Question: I'm trying to create a trigger that allocates sequential booking numbers to session bookings. These numbers are printed on tickets, a bit like seat numbers on a movie ticket.
1. When a SessionBooking record is created, I want the trigger to allocate the BookingNumber.
2. If a SessionBooking is logically deleted (IsDeleted = 1) the BookingNumber should be set to NULL
3. When a SessionBooking is logically deleted, the BookingNumber should be reallocated the next time a SessionBooking is created.
4. The Session also maintains a BookingCount of SessionBookings that are not logically deleted
5. Once a BookingNumber has been allocated, it shouldn't be changed (unless it is deleted)
The relevant part of the database schema is:
'''
----- -----------------
Table Session
----- -----------------
PK SessionID
int BookingCount (count of SessionBookings)
----- -----------------
Table SessionBooking
----- -----------------
PK SessionBookingID
FK SessionID
int BookingNumber (allows nulls)
bool IsDeleted (1 = deleted)
'''
This is what I have so far. It seems far too complicated to me and for some reason some times when I create a SessionBooking the BookingNumber remains NULL.
For some crazy reason I can't post this as text, I have to use a screen capture...

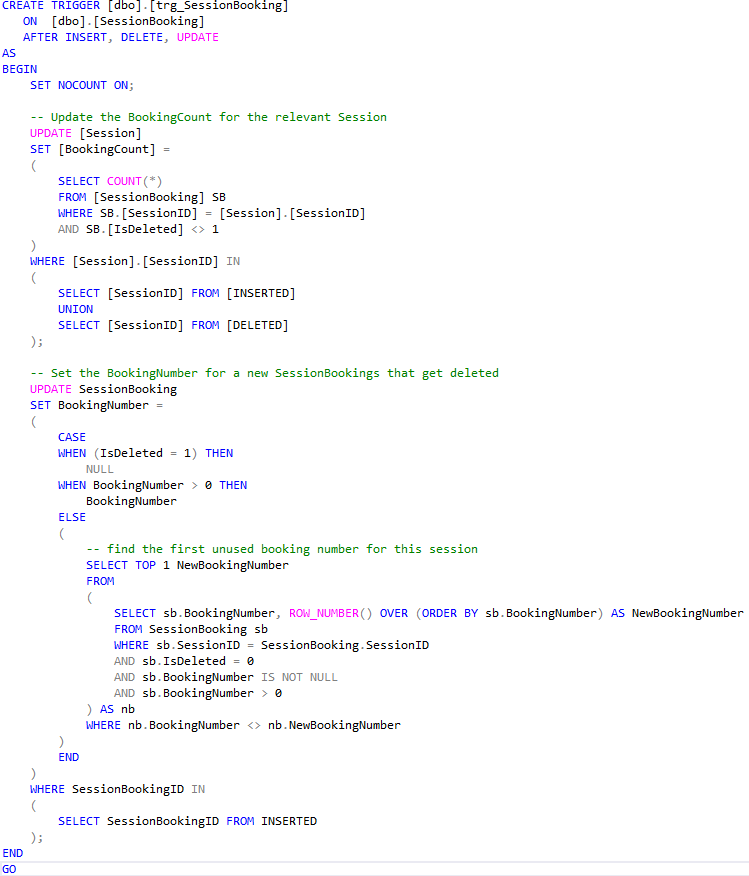
Answer: This will find the next unused booking number.
'''
;with live as (select * from sessionBooking where isdeleted=0)
select isnull(min(t1.bookingNumber)+1,1)
from live t1
left join live t2 on t1.bookingNumber+1=t2.bookingNumber
where t2.bookingnumber is null
'''